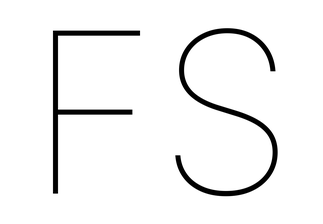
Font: Inter_Thin